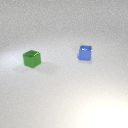
small green metal cube to the left of small blue metal cube